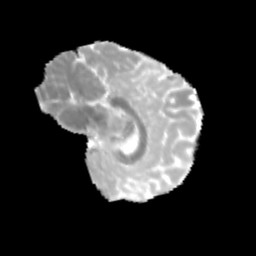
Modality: MD
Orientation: sagittal
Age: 12
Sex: male
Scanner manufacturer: siemens
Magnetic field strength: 3 T
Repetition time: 3.8 s
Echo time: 0.07 s